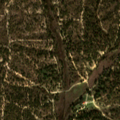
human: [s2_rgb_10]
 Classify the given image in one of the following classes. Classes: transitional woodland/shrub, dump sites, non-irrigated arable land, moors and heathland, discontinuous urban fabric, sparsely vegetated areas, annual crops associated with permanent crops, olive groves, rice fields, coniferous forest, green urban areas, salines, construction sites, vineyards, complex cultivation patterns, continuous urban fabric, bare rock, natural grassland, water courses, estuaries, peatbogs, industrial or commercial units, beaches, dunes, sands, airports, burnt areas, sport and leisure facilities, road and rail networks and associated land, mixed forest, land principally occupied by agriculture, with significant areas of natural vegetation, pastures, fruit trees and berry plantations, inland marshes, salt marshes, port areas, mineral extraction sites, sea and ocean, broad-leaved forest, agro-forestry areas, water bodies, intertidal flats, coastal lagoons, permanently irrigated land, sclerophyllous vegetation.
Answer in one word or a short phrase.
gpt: non-irrigated arable land, agro-forestry areas, transitional woodland/shrub